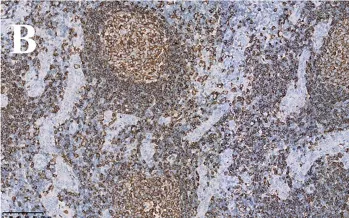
Pathological examination and immunohistochemical staining. Lymphatic tissue positive for CD20 cells,. . X20), CD3 (T-cells.
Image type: pathology (immunostaining)